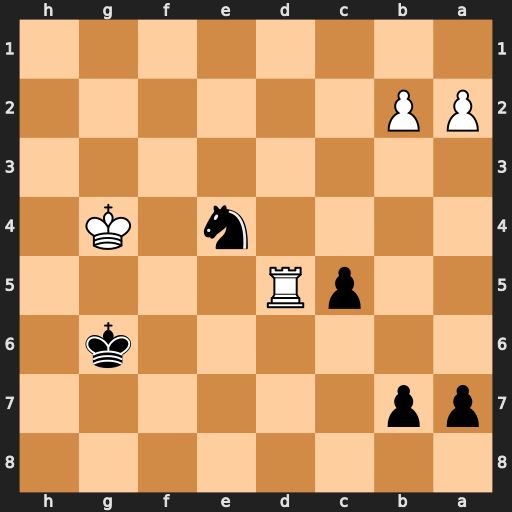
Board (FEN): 8/pp6/6k1/2pR4/4n1K1/8/PP6/8
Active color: b
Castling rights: -
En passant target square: -
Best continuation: Nf6+ Kf4 Nxd5+